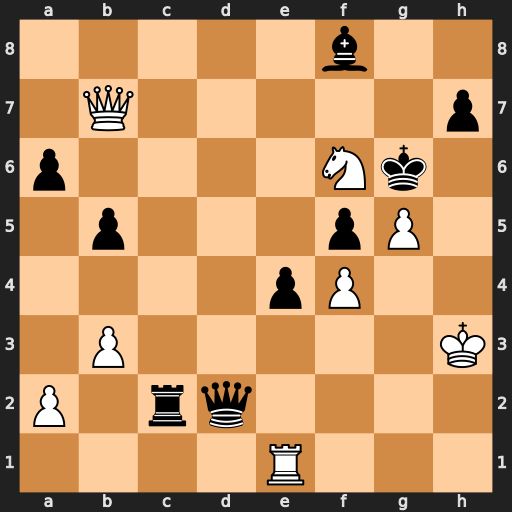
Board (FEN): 5b2/1Q5p/p4Nk1/1p3pP1/4pP2/1P5K/P1rq4/4R3
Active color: w
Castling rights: -
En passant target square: -
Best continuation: Qxh7#